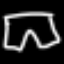
Label: pants